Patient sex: M
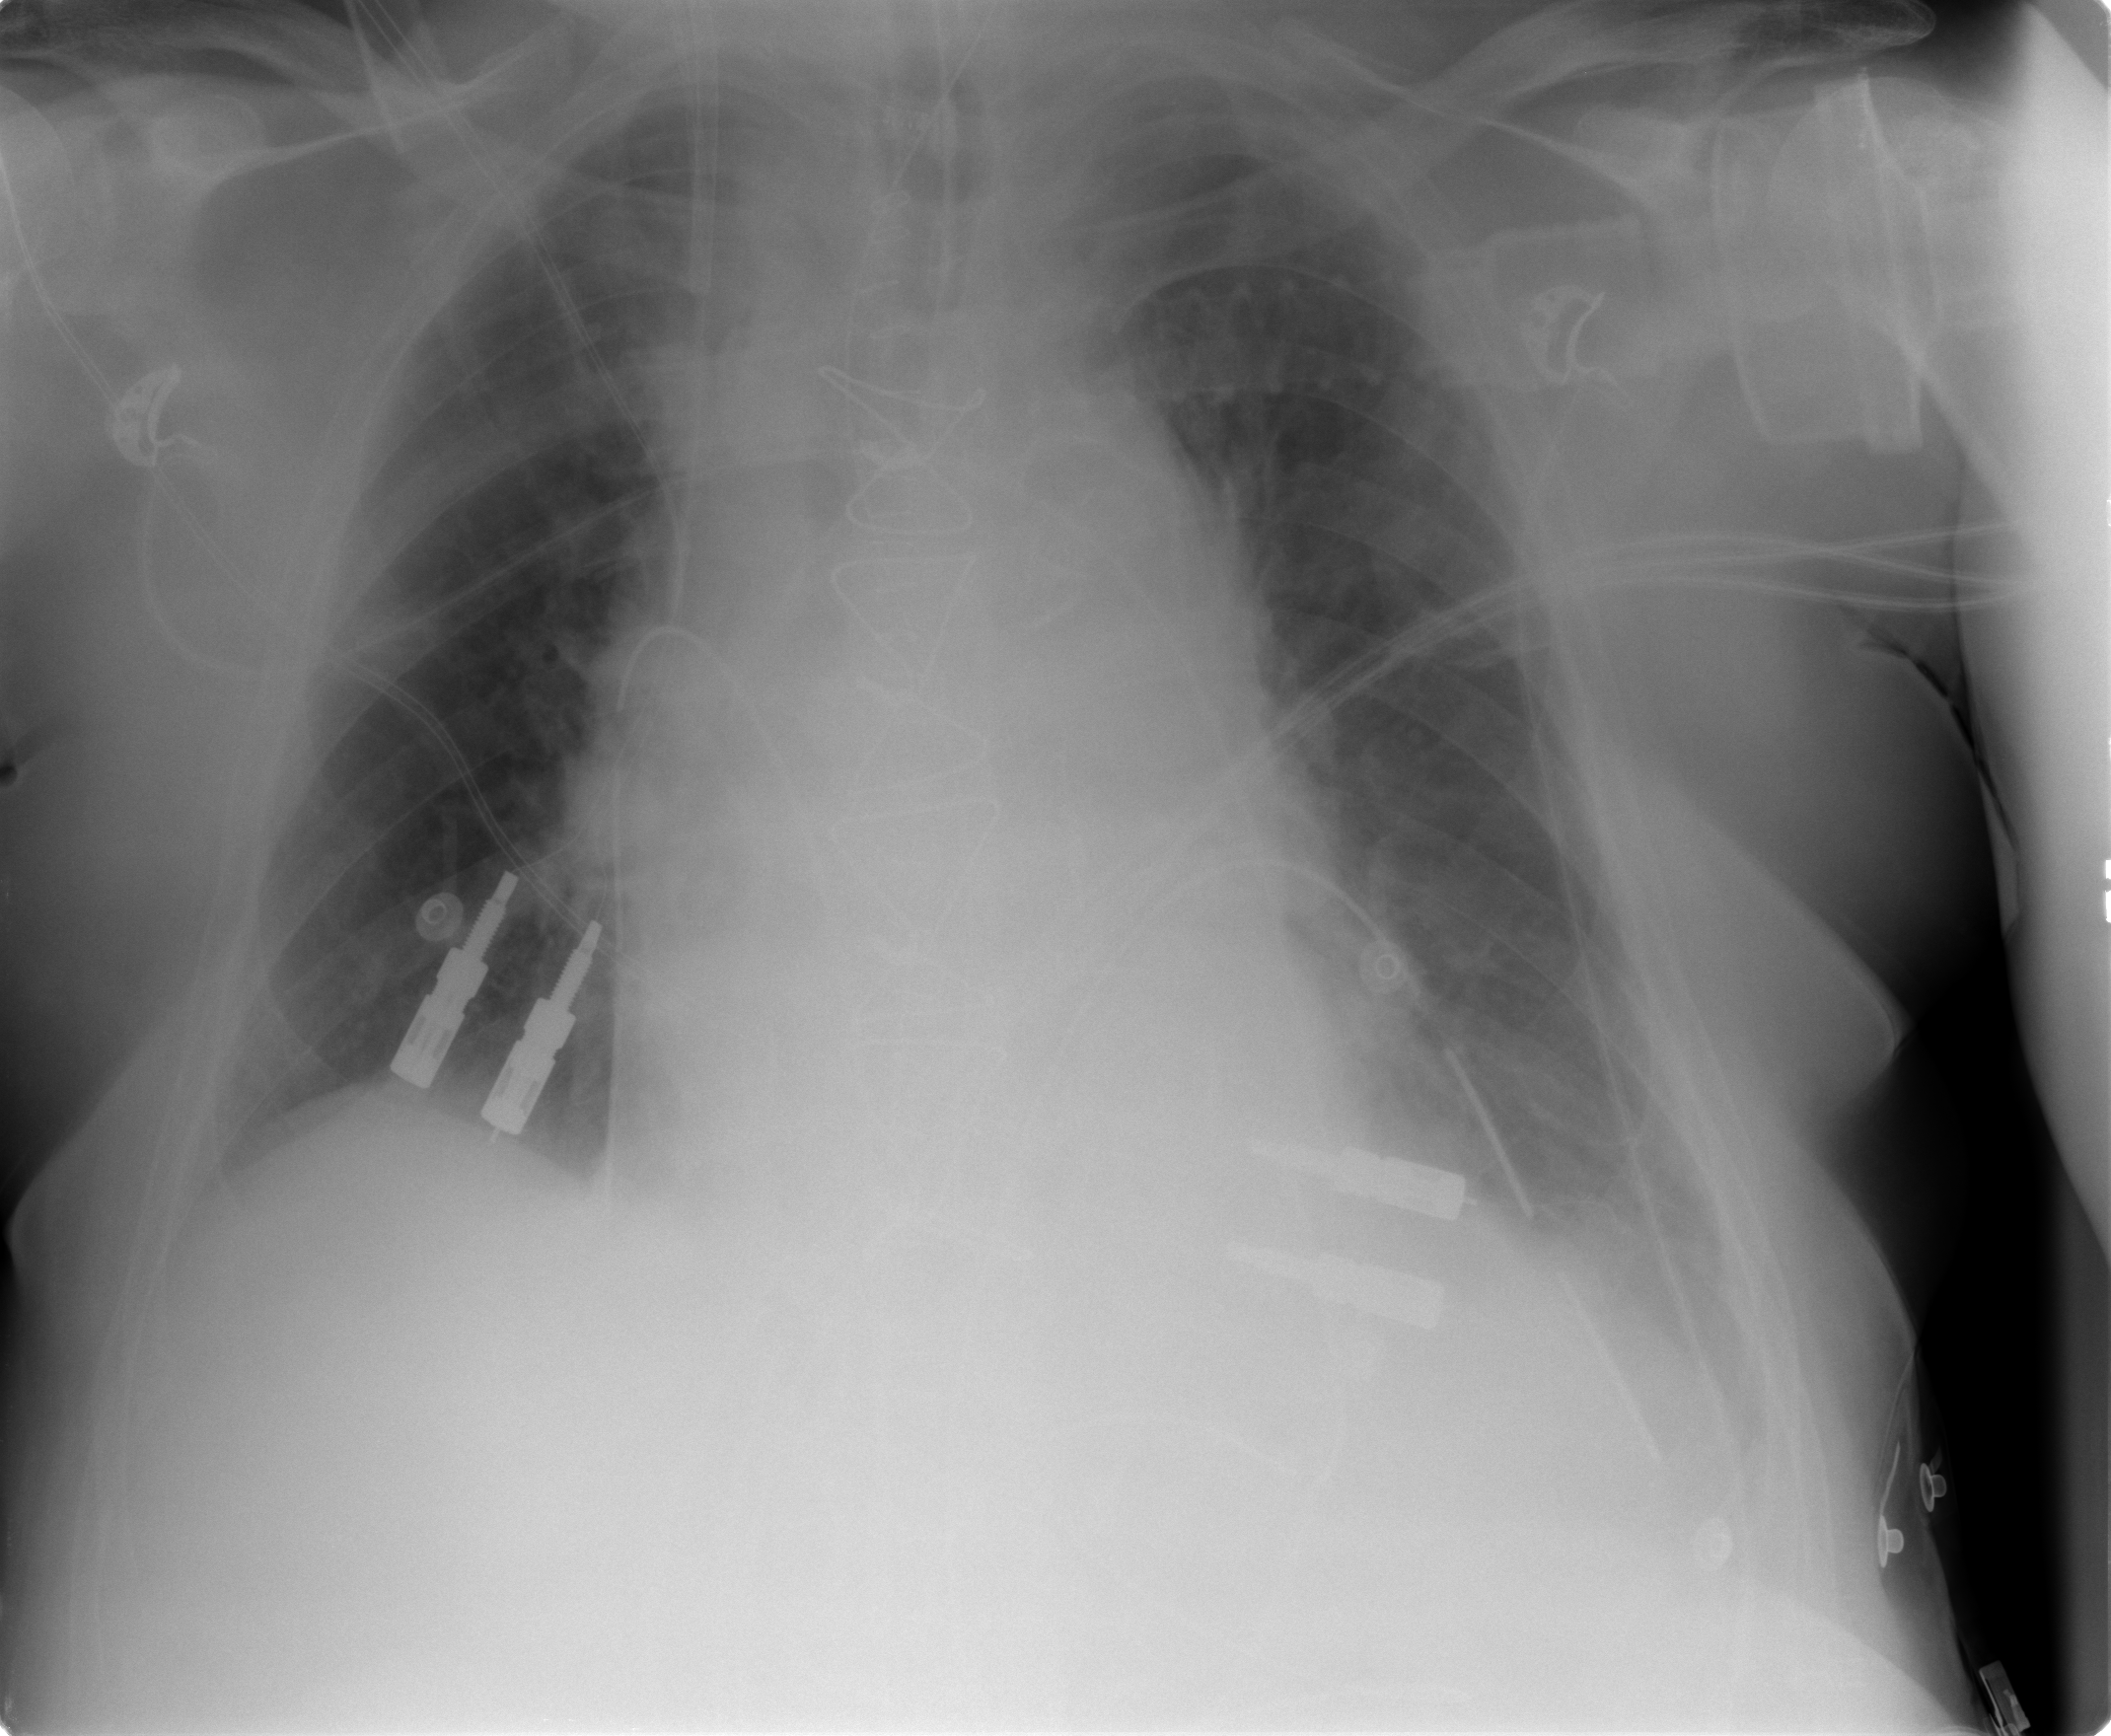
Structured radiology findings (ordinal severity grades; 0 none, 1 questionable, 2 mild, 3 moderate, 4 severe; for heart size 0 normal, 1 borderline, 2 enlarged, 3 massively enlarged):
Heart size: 1
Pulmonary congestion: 0
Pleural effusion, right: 0
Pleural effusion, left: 1
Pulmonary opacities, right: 0
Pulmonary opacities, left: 0
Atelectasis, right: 0
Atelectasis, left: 2